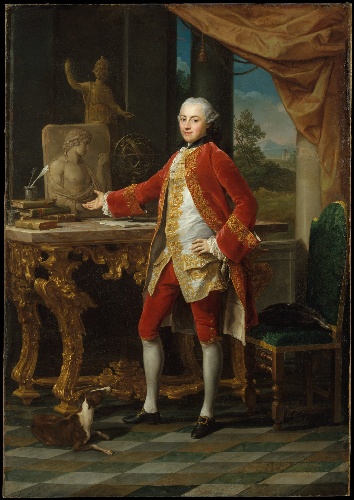
Title: Portrait of a Young Man
Artist: Pompeo Batoni
Artist bio: Italian, Lucca 1708–1787 Rome
Date: ca. 1760–65
Object type: Painting
Classification: Paintings
Medium: Oil on canvas
Dimensions: 97 1/8 x 69 1/4 in. (246.7 x 175.9 cm)
Department: European Paintings
Credit line: Rogers Fund, 1903
Accession year: 1903
Repository: Metropolitan Museum of Art, New York, NY
Tags: Books|Men|Portraits|Dogs